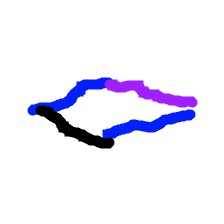
Shape: rhombus